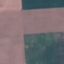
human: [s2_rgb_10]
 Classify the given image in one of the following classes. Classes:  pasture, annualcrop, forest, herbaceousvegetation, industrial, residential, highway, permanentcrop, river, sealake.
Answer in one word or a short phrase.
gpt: AnnualCrop